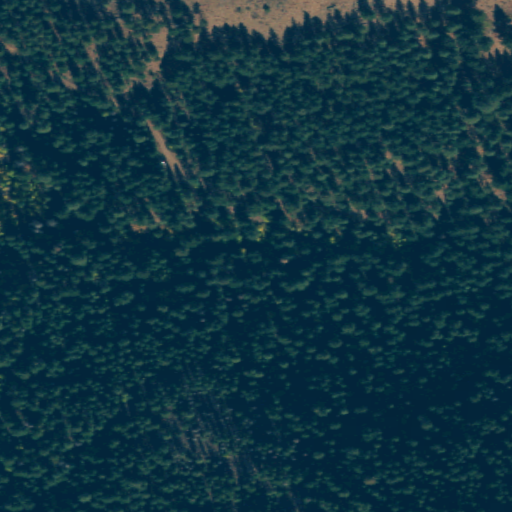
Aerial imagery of valley in Washington named Horse Gulch containing evergreen forest, open development, shrub, and low intensity development